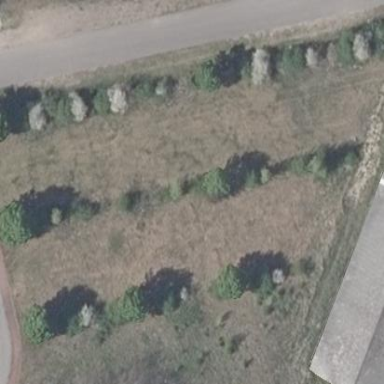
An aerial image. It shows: Parking area covered with grass.